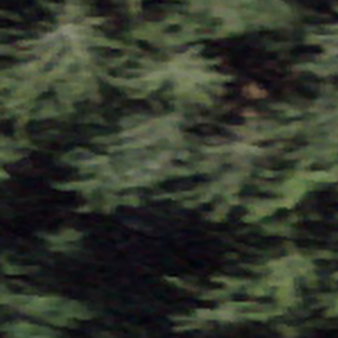
Label: other